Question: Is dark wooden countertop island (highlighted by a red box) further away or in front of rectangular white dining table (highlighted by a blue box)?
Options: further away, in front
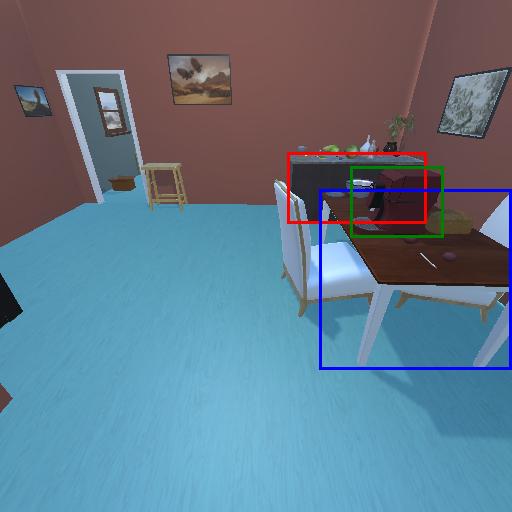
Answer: further away